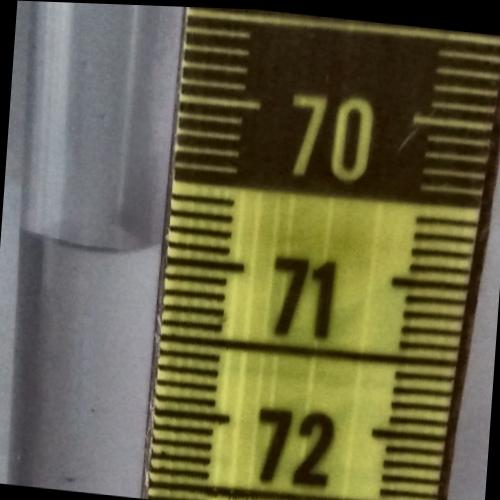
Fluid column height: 70.9 cm